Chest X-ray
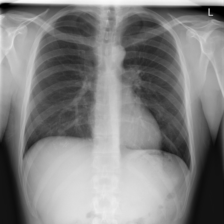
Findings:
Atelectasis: negative
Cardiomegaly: negative
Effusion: negative
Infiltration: negative
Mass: negative
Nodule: positive
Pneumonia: negative
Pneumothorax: negative
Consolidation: negative
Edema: negative
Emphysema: negative
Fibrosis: negative
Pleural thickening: negative
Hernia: negative